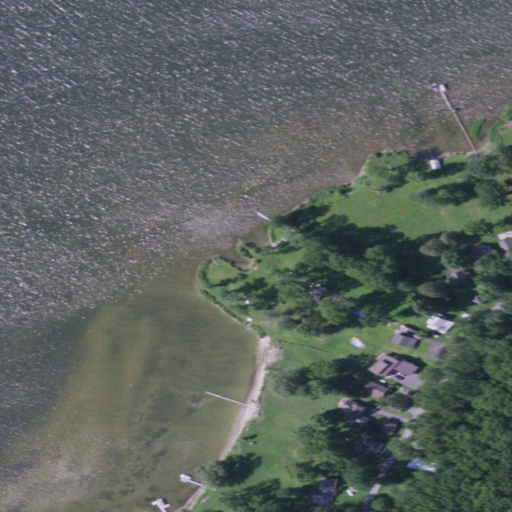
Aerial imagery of cape in New York named Kinloch Point containing open water, mixed forest, deciduous forest, open development, pasture, woody wetlands, low intensity development, evergreen forest, medium intensity development, and shrub